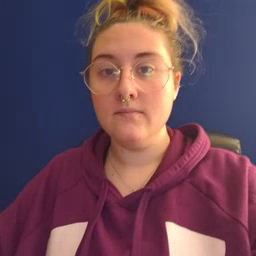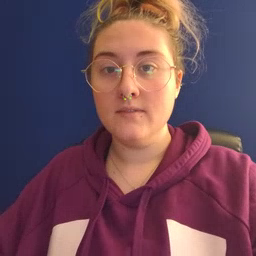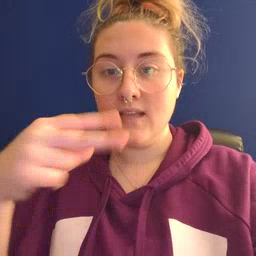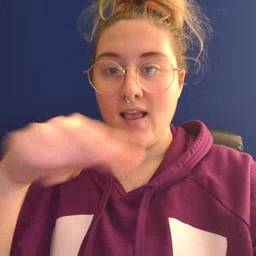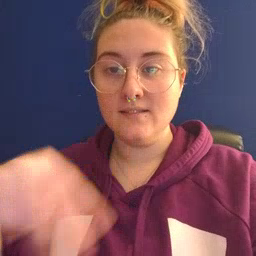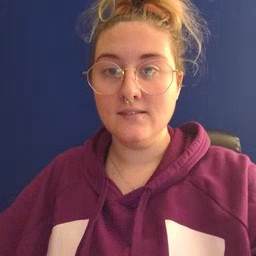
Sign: dance